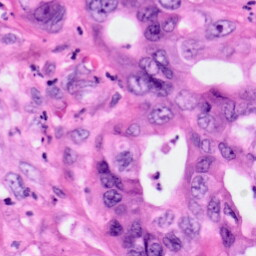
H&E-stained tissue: Pancreatic